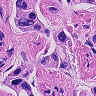
Metastatic tissue present: yes